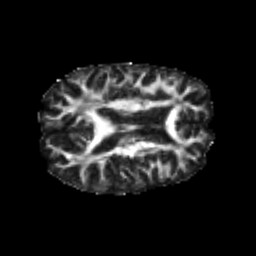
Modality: FA
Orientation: axial
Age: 22
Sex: male
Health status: healthy
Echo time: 0.074 s